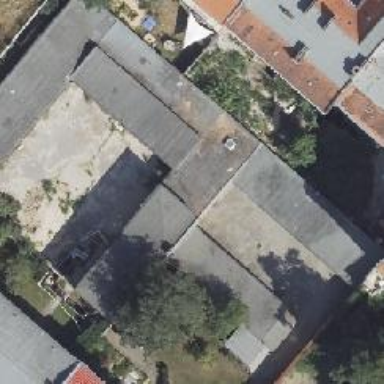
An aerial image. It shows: Part of building.